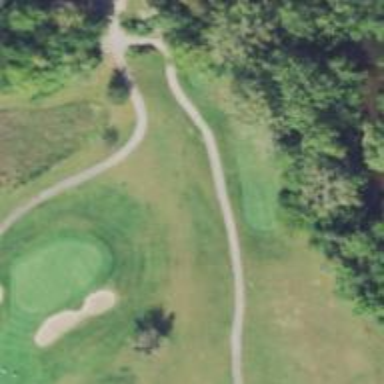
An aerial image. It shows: Path for both road and golf.